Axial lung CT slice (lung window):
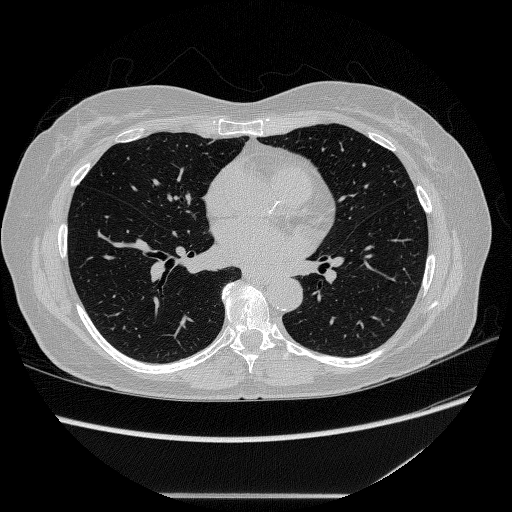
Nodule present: no